Question: I'm trying to implement some drag and drop functionality in a UI5 app and I want to make it work with mobile devices so I'm using jQuery Touch Punch. I'm currently getting it from a CDN but I want to use the one shipped as part of UI5:
Snippet showing 3rd party libraries shipped with UI5:

but I can't for the life of me find the path to use to include it in the define or jQuery require statements. I've searched here, on SAP's help website and OpenUI5's GitHub with no joy.
Is there a list of paths for the libraries buried somewhere that I've missed or is there another way of working it out? It seems daft to provide the libraries and not give the information you need to use them but I'm coming up blank so any help would be greatly appreciated. Thanks!
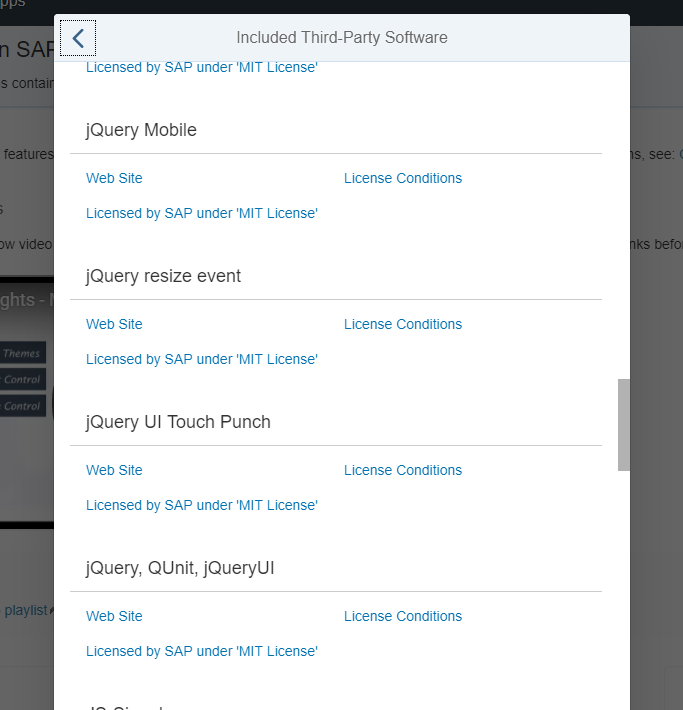
Answer: Seems there is no sign of touch-punch library usage in the OpenUI5 source at github. And as far as I can see the licensing popup window just shows a predefined constant list of 3rd party libraries.
Looking at the touch-punch source I can see that this is just a small patch which does not have a "public" interface, so you probably just add the single file available <URL> to your project and load it somewhere by function and it should work.